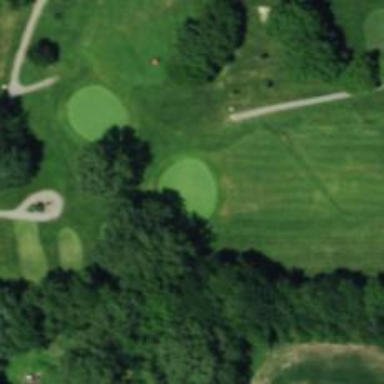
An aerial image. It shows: Golf hole.